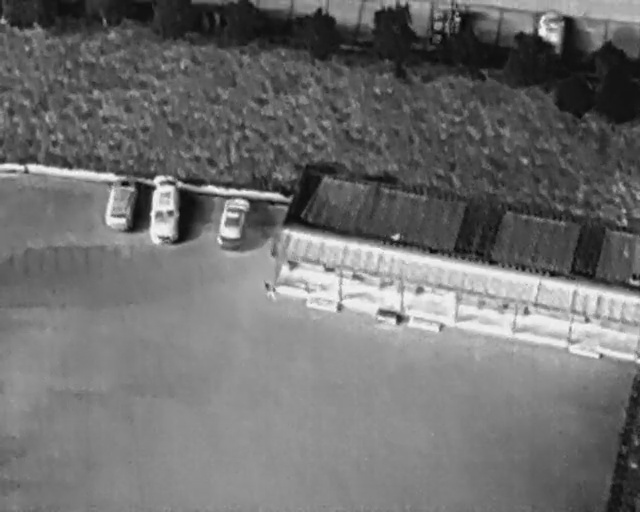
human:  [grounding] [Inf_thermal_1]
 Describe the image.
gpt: In the satellite image, there is  <ref>1 medium car </ref> <box>[[32, 40, 40, 46, 10]]</box> located at center,  <ref>2 medium car </ref> <box>[[20, 37, 31, 43, 2], [14, 37, 23, 42, 7]]</box> located at left,  <ref>1 medium car </ref> <box>[[82, 3, 89, 8, 2]]</box> located at top right.